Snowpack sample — Snodgrass Mountain, Crested Butte, Colorado (2/4/25, 12:06 PM MST)
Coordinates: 38.923, -106.968
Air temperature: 35 °F
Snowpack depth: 80 cm
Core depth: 60 cm
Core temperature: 32 °F
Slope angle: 14°, slope face: 78°
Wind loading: low
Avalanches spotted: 0
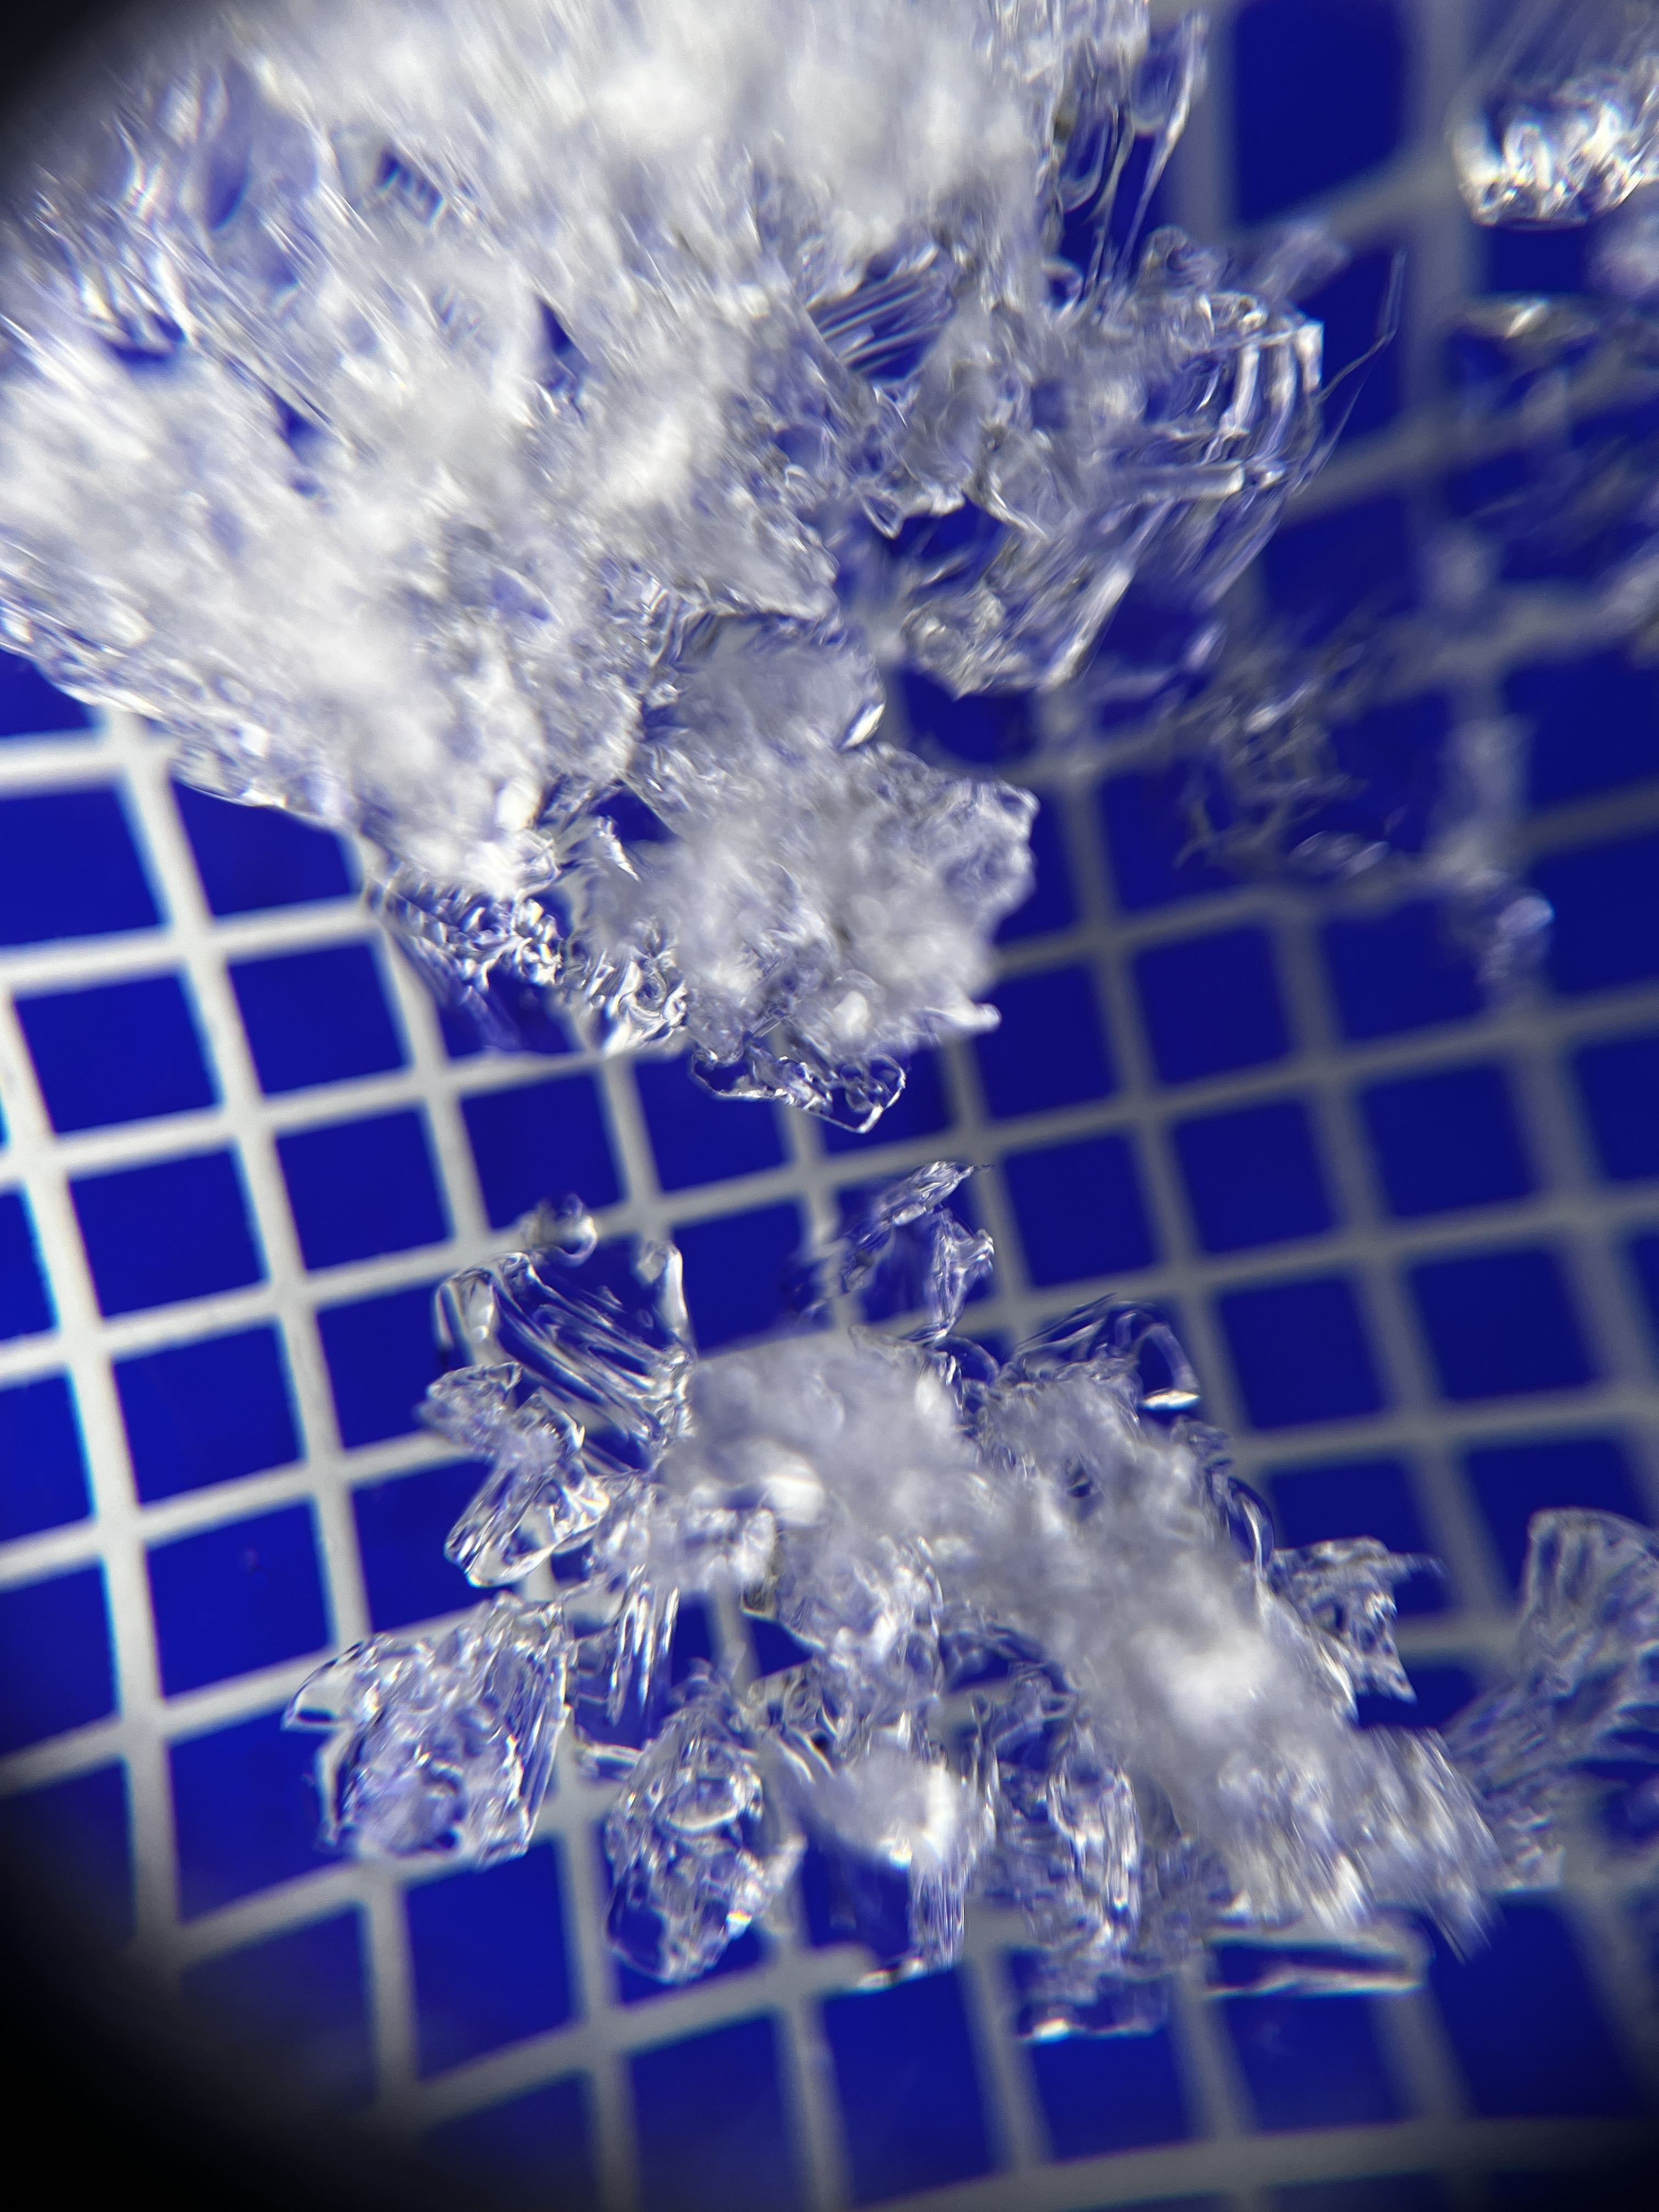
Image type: magnified_profile
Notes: No avalanches nearby, unusually warm weather for the last month reported by residents, Collected 25 yards from treeline